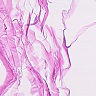
Metastatic tissue present: no